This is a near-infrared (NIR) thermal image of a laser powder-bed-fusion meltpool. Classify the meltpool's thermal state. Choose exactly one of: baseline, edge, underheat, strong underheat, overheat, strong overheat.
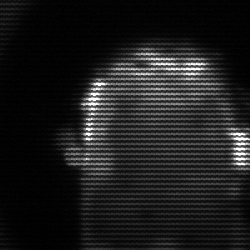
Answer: baseline